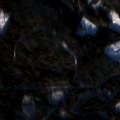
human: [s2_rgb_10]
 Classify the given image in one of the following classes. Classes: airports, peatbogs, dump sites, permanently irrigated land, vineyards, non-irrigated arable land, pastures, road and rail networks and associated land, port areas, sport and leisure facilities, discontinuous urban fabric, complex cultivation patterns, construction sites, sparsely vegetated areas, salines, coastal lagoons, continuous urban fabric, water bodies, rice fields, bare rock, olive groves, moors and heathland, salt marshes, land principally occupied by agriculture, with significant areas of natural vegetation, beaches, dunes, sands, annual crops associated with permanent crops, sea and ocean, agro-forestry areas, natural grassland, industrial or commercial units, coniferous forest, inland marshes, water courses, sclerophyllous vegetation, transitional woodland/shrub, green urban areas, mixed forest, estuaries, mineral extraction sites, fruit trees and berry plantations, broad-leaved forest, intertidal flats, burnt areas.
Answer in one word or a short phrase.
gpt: coniferous forest, mixed forest